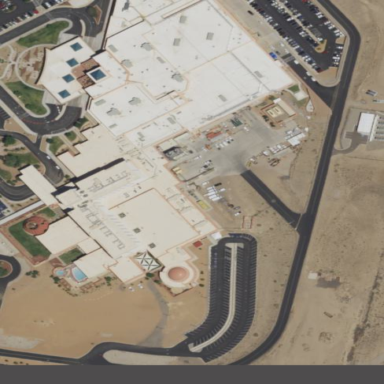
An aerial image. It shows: Building that serves as casino.